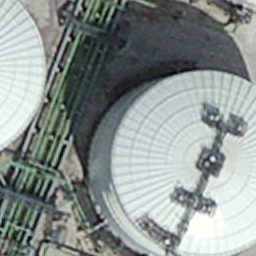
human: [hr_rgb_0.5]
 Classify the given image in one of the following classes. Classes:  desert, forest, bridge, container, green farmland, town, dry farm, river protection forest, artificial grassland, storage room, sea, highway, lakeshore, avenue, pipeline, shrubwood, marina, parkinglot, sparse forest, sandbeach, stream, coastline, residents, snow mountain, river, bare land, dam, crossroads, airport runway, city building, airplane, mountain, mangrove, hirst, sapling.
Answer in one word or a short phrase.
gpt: storage room